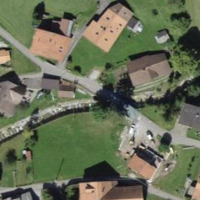
EUNIS habitat code: 55
Species observed at this site:
Salvia pratensis